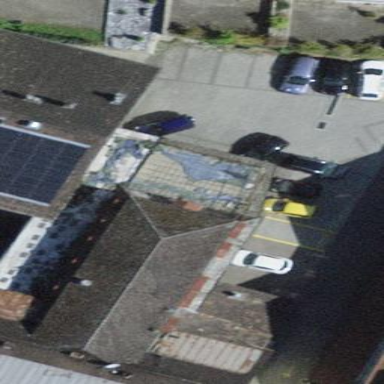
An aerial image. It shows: Building that houses restaurant.